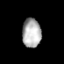
Tissue: prostate
Cell type: NK cells
Senescence score: 0.3432
Nuclear area (px): 535
Mean DAPI intensity: 175.764